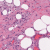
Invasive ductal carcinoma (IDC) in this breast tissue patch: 0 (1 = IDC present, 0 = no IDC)